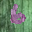
Label: 6